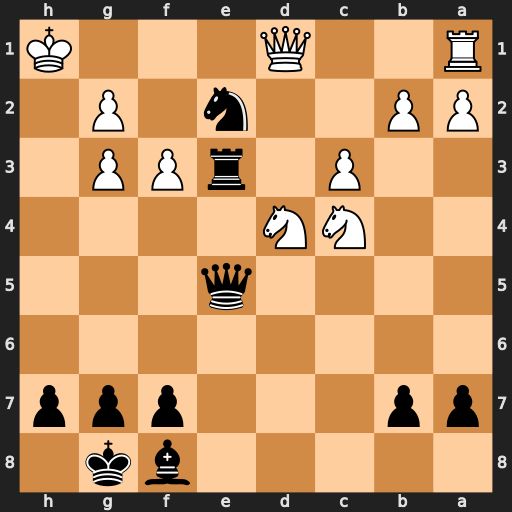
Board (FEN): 5bk1/pp3ppp/8/4q3/2NN4/2P1rPP1/PP2n1P1/R2Q3K
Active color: b
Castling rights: -
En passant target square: -
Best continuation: Qh5#